Question: I want to scale view on touch event of ACTION_MOVE.
all bitmap are in square format. (point1= top+left, point2 =top+right, point3=bottom+left, point4=bottom+right)
i got the all four points.
when i drag the yellow gripper on top of the bitmap , red ball resize according to that (gripper can be move at any direction).
my question:
--> how should i calculate the distance of gripper center point and bitmap (left+top) point1 and scale according to bitmap.
means if i drag the bitmap from top+left corner then it scale/resize from point1,point2,point4 only (bottom+right corner remail at its position).
--> i am using canvas to draw bitmap, is it the rightway to handle bitmap scale/rotate ?
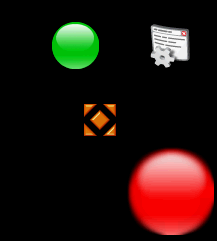
Answer: You can get the x,y coordinates on the event ACTION_DOWN and the x',y' coordinates on ACTION_UP. With the two points, you can make your measures (Euclidean Distance, for example).
'''
gripper.setOnTouchListener(new OnTouchListener(){
public boolean onTouch(View v, MotionEvent event) {
if(event.getAction() == android.view.MotionEvent.ACTION_DOWN){
x1 = event.getX();
y1 = event.getY();
}
else if(event.getAction() == android.view.MotionEvent.ACTION_UP){
x2 = event.getX();
y2 = event.getY();
}
return false;
}
});
'''
You can also get the left,top position of the bitmap with 'getLeft()','getTop()' methods (but note that these methods return the position relative to the View's parent layout).
There is an Matrix parameter on the createBitmap method that will allow you to resize your Bitmap and so you can store it with the resolution you want. See how <URL>. You probably already know how to do that, but I see no problem in sharing it anyway =P.
Hope it helps